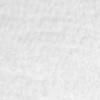
Label: no_change